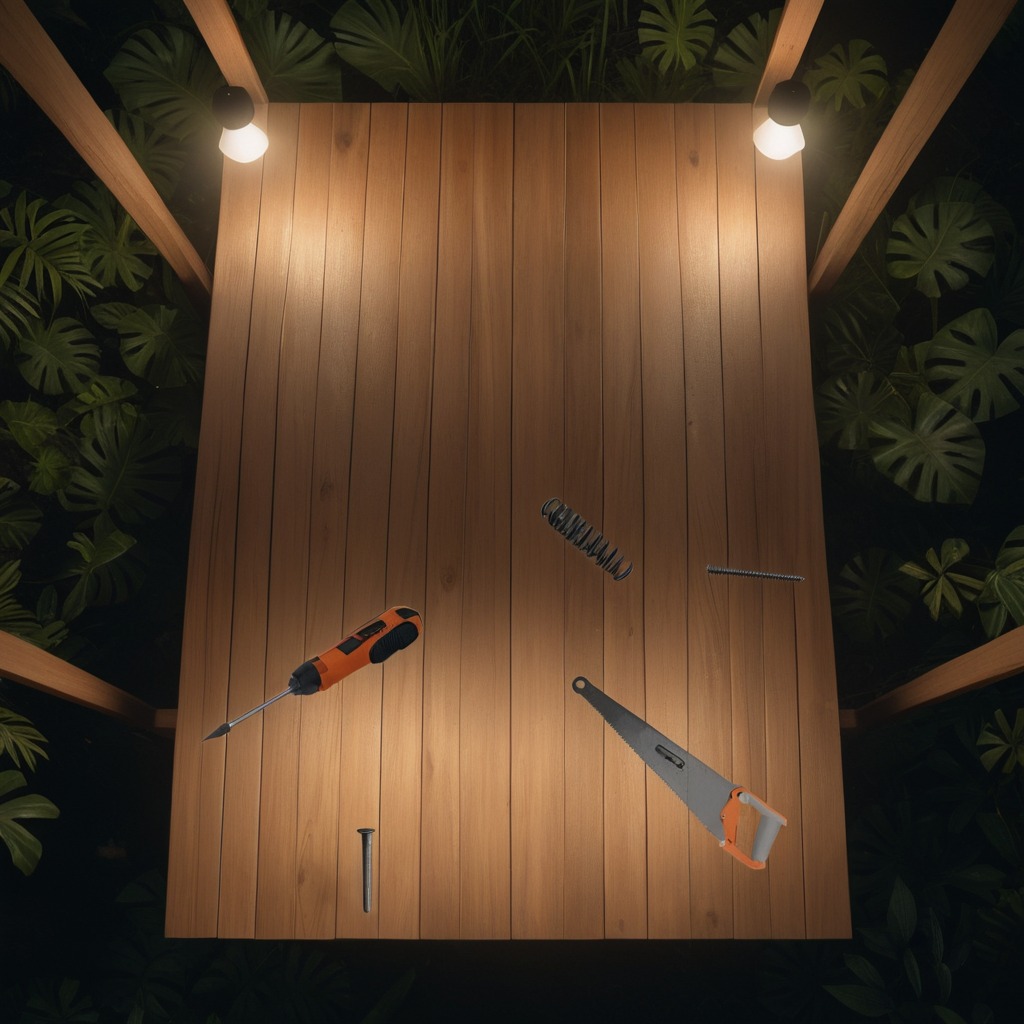
A metal machine screw, an iron nail, a coiled metal spring, a handheld metal saw, and a screwdriver are lying on the wooden table.